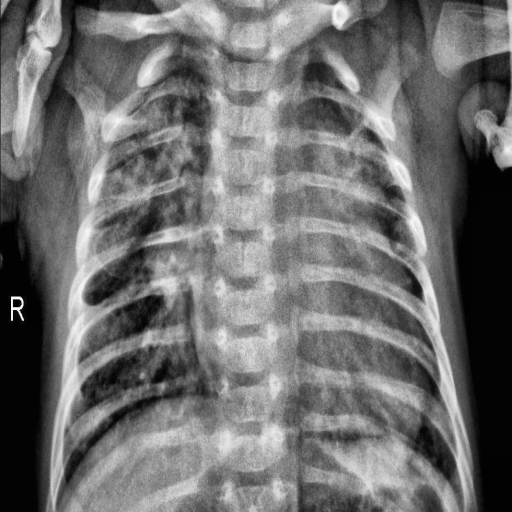
Finding: PNEUMONIA